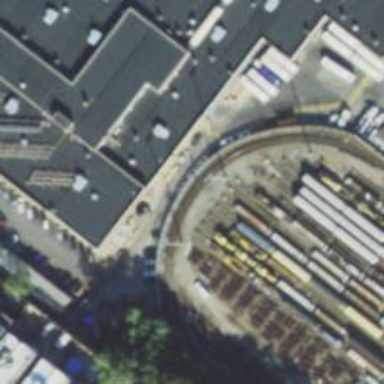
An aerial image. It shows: Yard serving electrified rail tracks with overhead electrification.